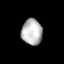
Tissue: lung
Cell type: Fibroblasts
Senescence score: 0.1697
Nuclear area (px): 527
Mean DAPI intensity: 183.822